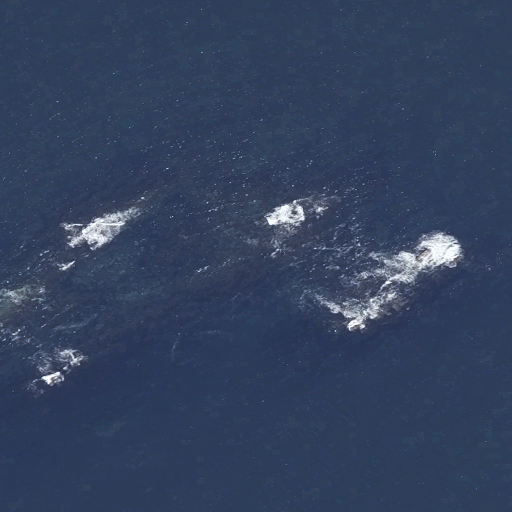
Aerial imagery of bar in Maine named Watts Ledge containing only open water